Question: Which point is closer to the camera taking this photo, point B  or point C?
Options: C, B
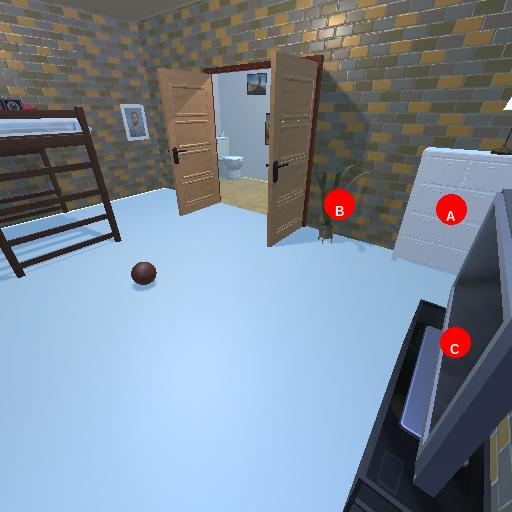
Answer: C